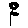
Label: flower